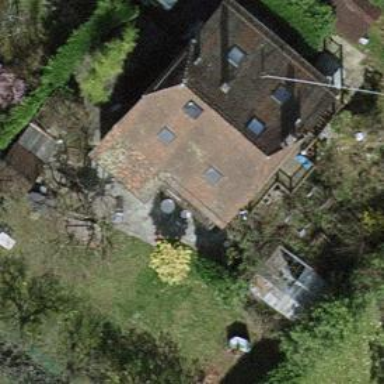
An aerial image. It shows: Garden enclosed by fence.